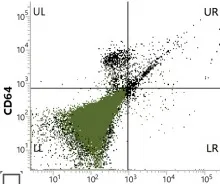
Acute leukemia immunophenotyping by flow cytometry. CD14 and CD64 negative.
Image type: pathology (immunostaining)